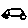
Label: car